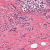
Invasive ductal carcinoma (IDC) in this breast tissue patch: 0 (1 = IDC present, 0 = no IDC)